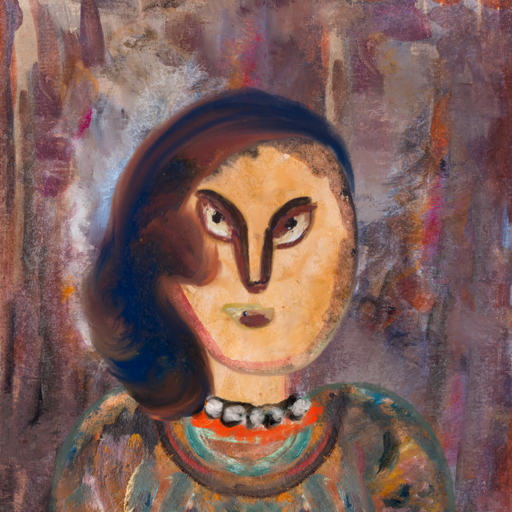
Background: Hypocrite, Head And Neck Front: Childish, Face Front: After_Raid, Bust: Boggyland, Hair Front: Mother_And_Son_Son, Head Accessory: Blank, Second Necklace: Blank, Necklace: An_Impression, Baby: Blank